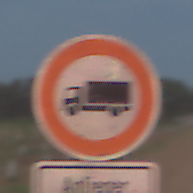
Verkehrszeichen: VerbotFuerKraftfahrzeugeUeberDreiKommaFuenfTonnen
Zusatzzeichen unten: PersonengruppenFrei2
Umgebung: Outdoor, Nature
Tageszeit: SunriseSunset
Wetter: PartlyCloudy
Licht: Natural
Jahreszeit: NotSpecified
Kontrast: LowContrast